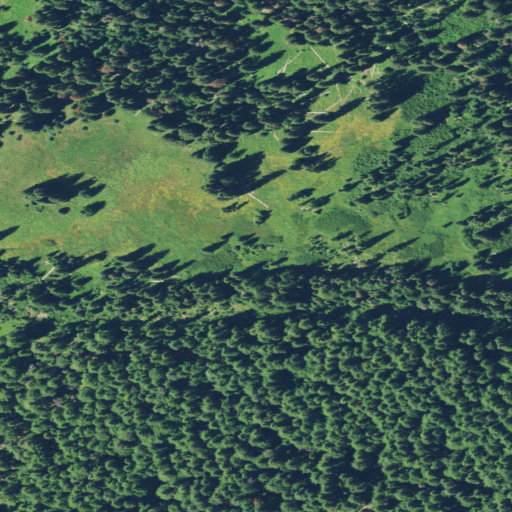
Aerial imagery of plain(s) in Oregon named Bruno Meadows containing evergreen forest, herbaceous wetlands, woody wetlands, and shrub